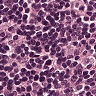
Metastatic tissue present: no